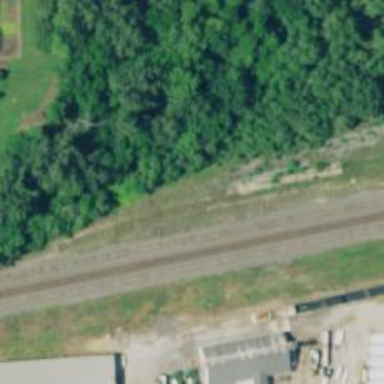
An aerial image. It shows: Railway yard in service.